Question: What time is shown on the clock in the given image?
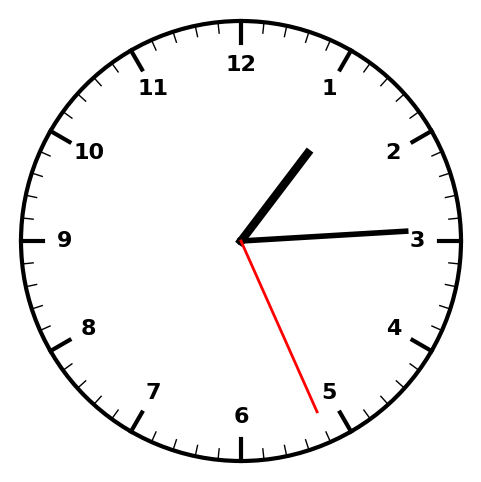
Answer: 01:14:26